Question: Suppose that we have this code:
'''
a = pi;
b = pi+2;
c = pi*2.2
out = [a b c]
'''
returns:
'''
out =
3.1416 5.1416 6.9115
'''
I want this output (without rounding values to two decimal):
'''
out =
3.14 5.14 6.91
'''
I don't want print these values. I want see them with 2 decimals here:

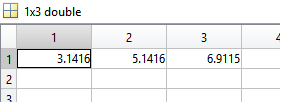
Answer: Use 'format bank' to get 2 decimal displayed. More details about the 'format' function in the <URL>.
If you want to change how the variables are displayed in the variable editor, have a look at <URL>.